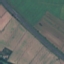
Land use / land cover class: Highway